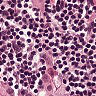
Metastatic tissue present: yes